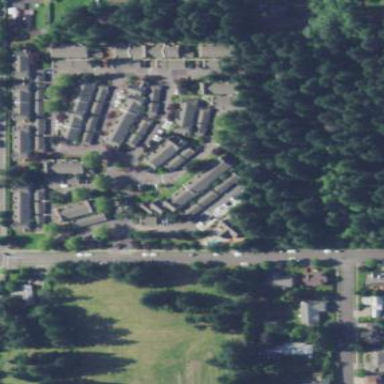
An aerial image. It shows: Residential area with apartments.